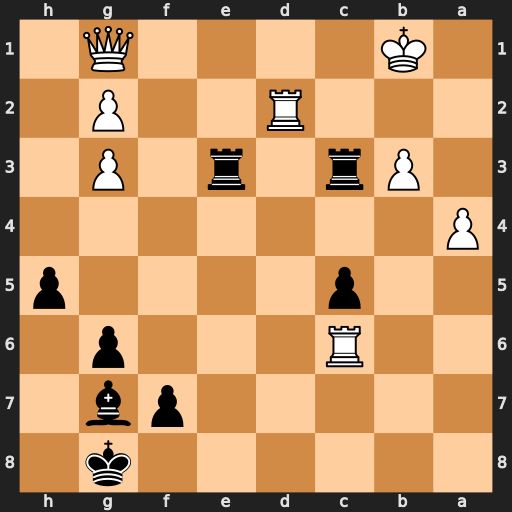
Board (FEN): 6k1/5pb1/2R3p1/2p4p/P7/1Pr1r1P1/3R2P1/1K4Q1
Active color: b
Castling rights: -
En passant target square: -
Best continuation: Rxb3+ Kc1 Rec3+ Kd1 Rb1+ Ke2 Rxg1